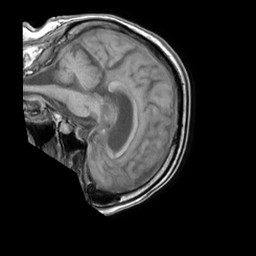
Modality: T1w
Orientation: sagittal
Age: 85
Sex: female
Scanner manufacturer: philips
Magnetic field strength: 1.5 T
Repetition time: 0.1839 s
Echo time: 0.001824 s